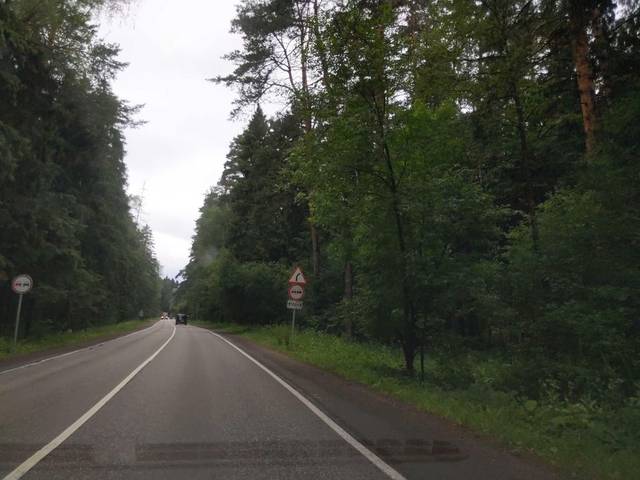
Region: Russia
Coordinates: 56.001, 37.668